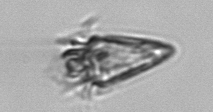
Label: Strombidium_tintinnodes